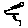
Label: bird